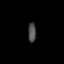
Tissue: prostate
Cell type: T cells
Senescence score: 0.3174
Nuclear area (px): 149
Mean DAPI intensity: 77.383